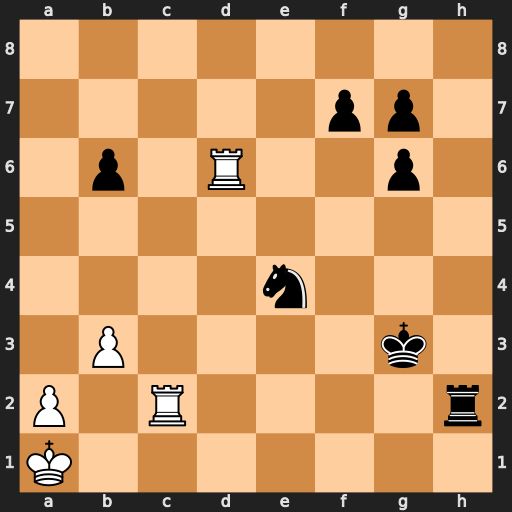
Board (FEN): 8/5pp1/1p1R2p1/8/4n3/1P4k1/P1R4r/K7
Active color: w
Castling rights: -
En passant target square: -
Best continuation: Rd3+ Kg4 Rxh2